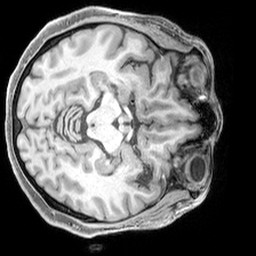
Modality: T1w
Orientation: axial
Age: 56
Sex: female
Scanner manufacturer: siemens
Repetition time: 2.3 s
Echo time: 0.00226 s